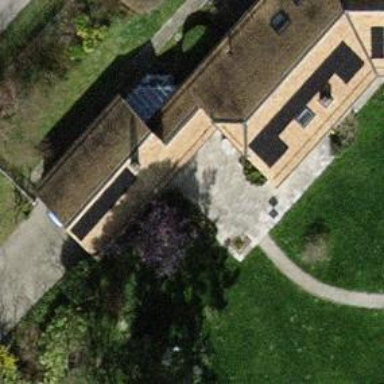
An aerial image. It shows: Simple and straightforward house.